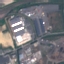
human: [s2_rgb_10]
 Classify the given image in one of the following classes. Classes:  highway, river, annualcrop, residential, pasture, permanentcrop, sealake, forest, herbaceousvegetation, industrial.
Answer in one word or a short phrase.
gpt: Industrial